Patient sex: M
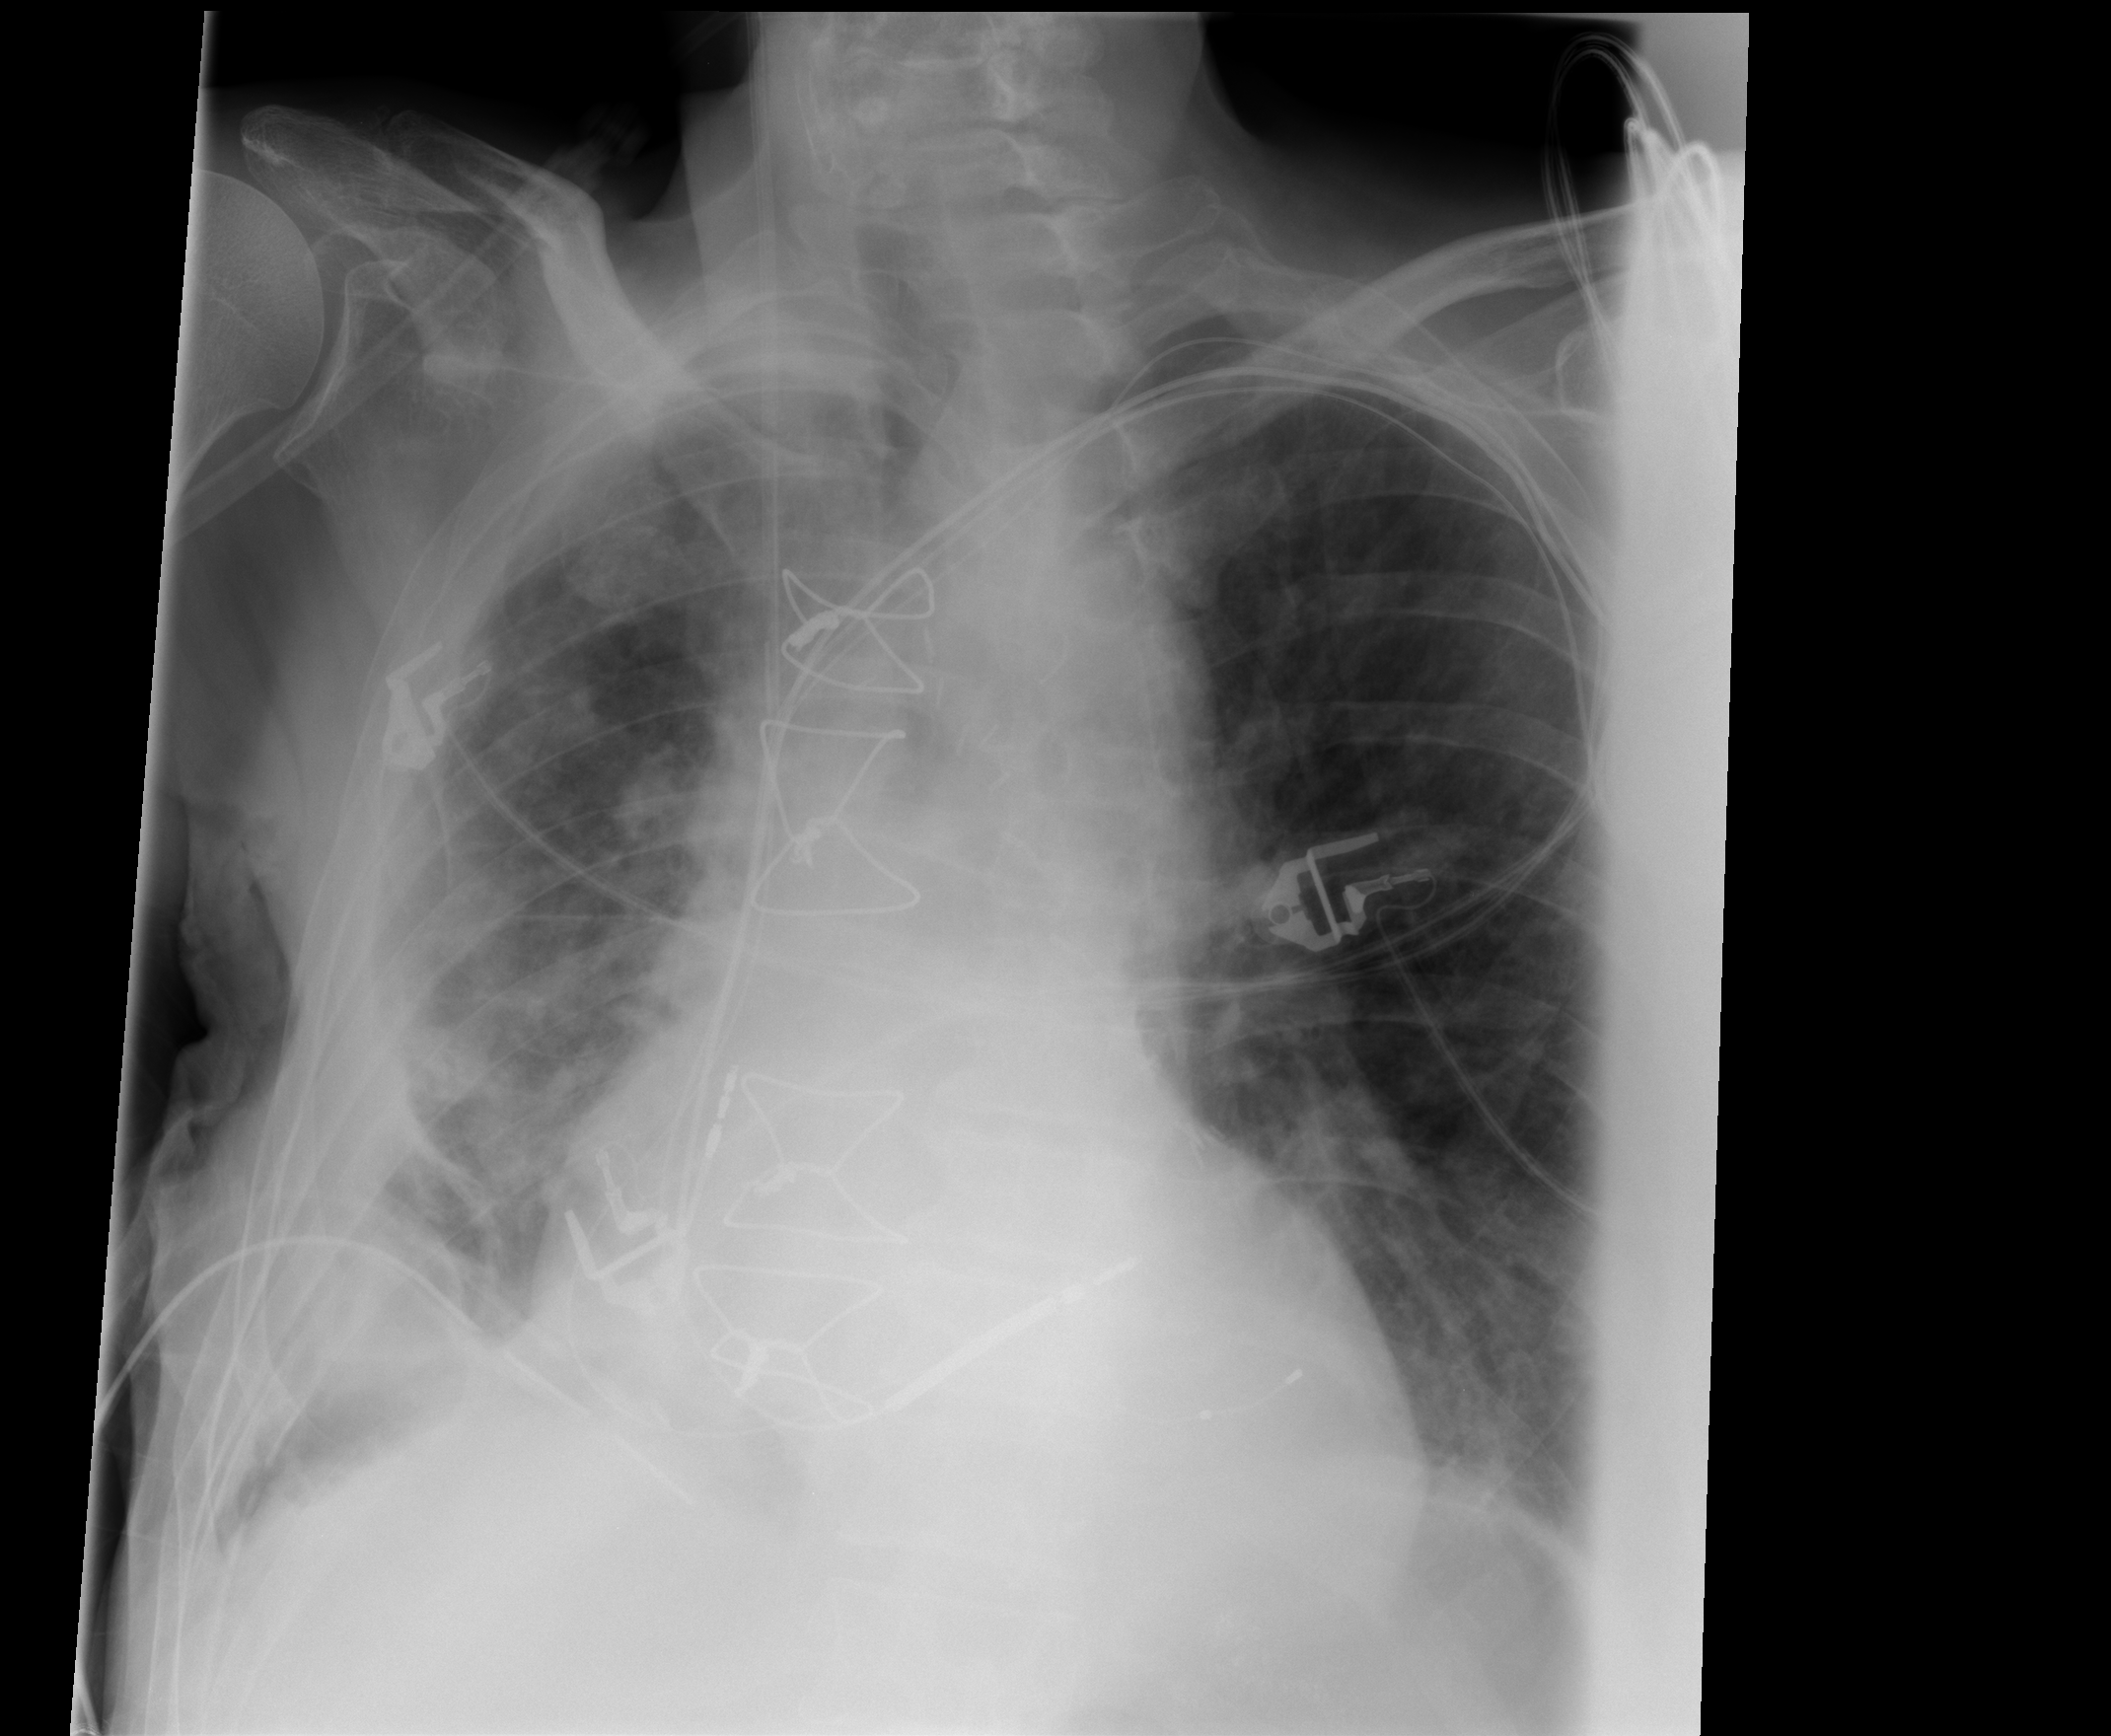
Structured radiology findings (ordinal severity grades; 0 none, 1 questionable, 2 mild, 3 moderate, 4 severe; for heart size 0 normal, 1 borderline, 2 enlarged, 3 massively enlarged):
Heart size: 2
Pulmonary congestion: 2
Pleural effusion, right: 2
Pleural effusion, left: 0
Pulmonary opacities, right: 1
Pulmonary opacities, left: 0
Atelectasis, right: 3
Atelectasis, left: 0